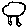
Label: bird